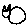
Label: cat